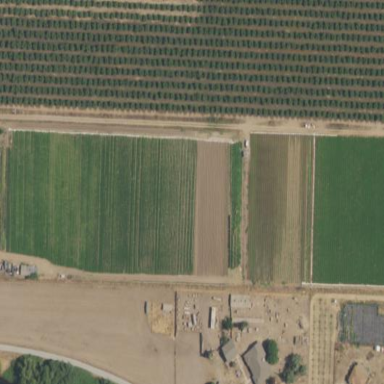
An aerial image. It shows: Farm area.